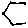
Label: hexagon